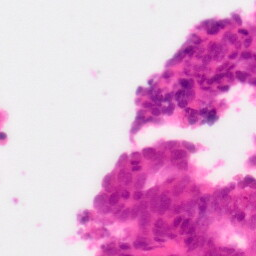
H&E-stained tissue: Colon